Question: I need to design a window similar to 'Firefox > tools > options' (shown below) using Java Swing. I have to create two top headers. On click of each I have to open tabbedpanes (Same as 'Firefox > tools > options > advanced'. I am pretty much new to Swing.

Thanks for the quick reply.I have tried implementing the same.
The base window is JDialog. Whithin which I ahve created the top panel.The toolbar(at the BorderLayout-North of topPanel) and the content panel (at the BorderLayout-Center of topPanel) are added into this top panel.
Two toolbar buttons-"general" and "advanced" are created which are the headers i was talking to in my last post."contentPanel" is the placeholder panel.
where I want to dynamically add the tabbed panels whenever the toolbar butons gets clicked.And default is general.
Whenevr the advanced toolbar button is clicked ,I want to remove the _generalTabbedPane and show the _advanceTabbedPane and vice versa.
But it is not happening properly.Adding and removing/hiding the panels when toolbar button is clicked is what I need to fix.I have attached the code below.
Kindly help.
'''
@Override
public JComponent createContentPanel()
{
topPanel = new JPanel();
topPanel.setLayout(new BorderLayout());
JToolBar toolBar = new JToolBar();
toolBar.add(new tabButton("general",GENERAL));
toolBar.add(new tabButton("advanced",ADVANCED));
contentPanel = new JPanel();
contentPanel.add(getGeneralTabs());
topPanel.add(toolBar, BorderLayout.NORTH);
topPanel.add(contentPanel, BorderLayout.CENTER);
return topPanel;
}
private final class JCenterLabel extends JLabel
{
public JCenterLabel(final String s)
{
super(s);
setAlignmentX(Component.CENTER_ALIGNMENT);
}
public JCenterLabel(final Icon i)
{
super(i);
setAlignmentX(Component.CENTER_ALIGNMENT);
}
}
private class tabButton extends JButton
{
public tabButton ( String tabId,String actionCommand)
{
super();
setLayout(new BoxLayout(this, BoxLayout.Y_AXIS));
add(new JCenterLabel(UIManager.getIcon("OptionPane.informationIcon")));
add(new JCenterLabel(tabId));
this.setActionCommand(actionCommand);
this.setName(tabId);
this.addActionListener(new ActionListener() {
public void actionPerformed(ActionEvent e) {
String cmd = e.getActionCommand();
if (GENERAL.equals(cmd)) {
if(contentPanel != null){
contentPanel.remove(_advanceTabbedPane);
contentPanel.add(getGeneralTabs());
contentPanel.revalidate();
contentPanel.repaint();
}
} else if (ADVANCED.equals(cmd)) {
if(contentPanel != null){
contentPanel.remove(_generalTabbedPane);
contentPanel.add(getAdvancedTabs());
contentPanel.revalidate();
contentPanel.repaint();
}
}
}
});
}
}
private JideTabbedPane getGeneralTabs(){
_generalTabbedPane = new JideTabbedPane();
_generalTabbedPane.setModel(new TabbedPaneWithValidationModel());
//adding the tabs to the _generalTabbedPane
//-----
//---
return _generalTabbedPane;
}
private JideTabbedPane getAdvancedTabs(){
_advanceTabbedPane = new JideTabbedPane();
_advanceTabbedPane.setModel(new TabbedPaneWithValidationModel());
//adding the tabs to the _advanceTabbedPane
//-----
//---
return _advanceTabbedPane;
}
'''
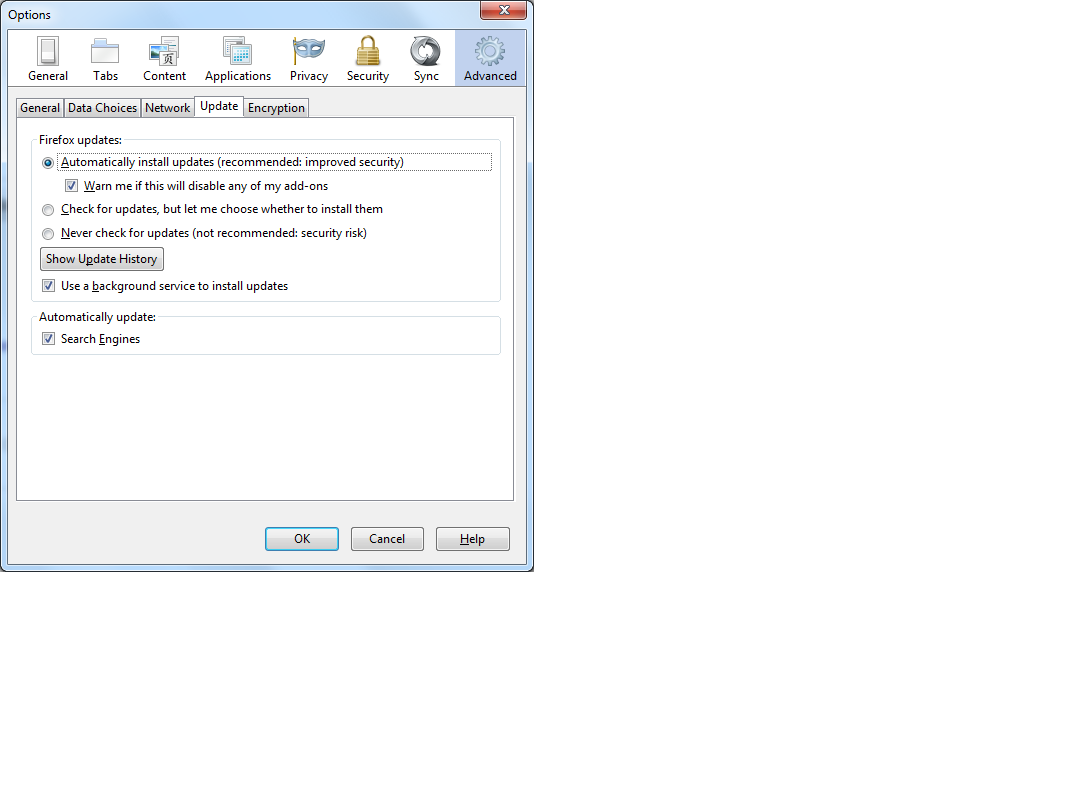
Answer: I see a <URL> can supply the titled border.
Addendum:
If you need top headers, you can add two instances of 'JToolBar' to a 'JPanel' having 'GridLayout(0, 1)', then add that panel to 'BorderLayout.NORTH'. See also this nested panel <URL>.
Addendum: 'generalTabbedPane' 'advanceTabbedPane'
You use <URL>'. The default would do nothing, but some concrete implementations could respond accordingly.